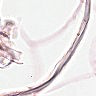
Metastatic tissue present: no